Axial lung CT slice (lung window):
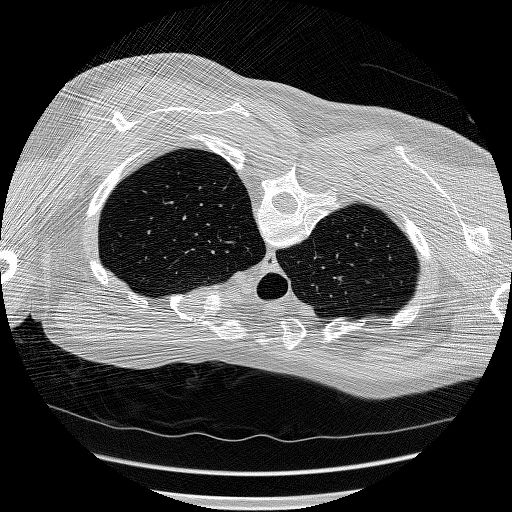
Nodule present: no